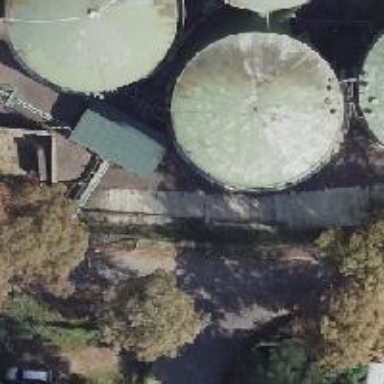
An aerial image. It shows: Light green tank building.